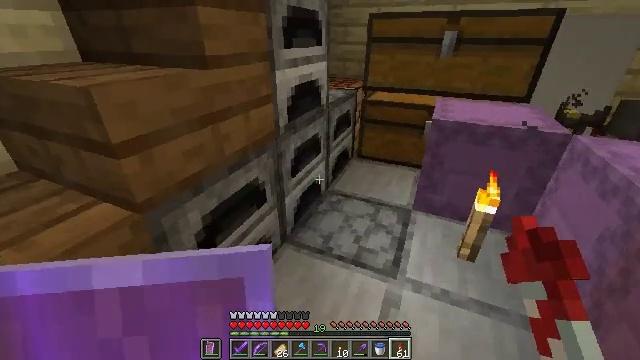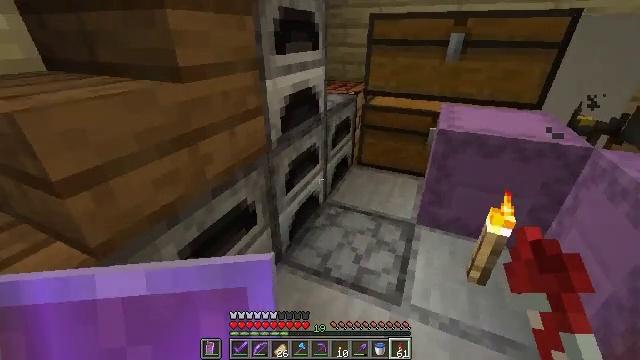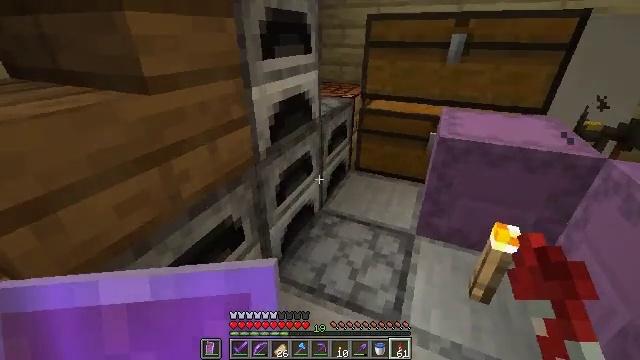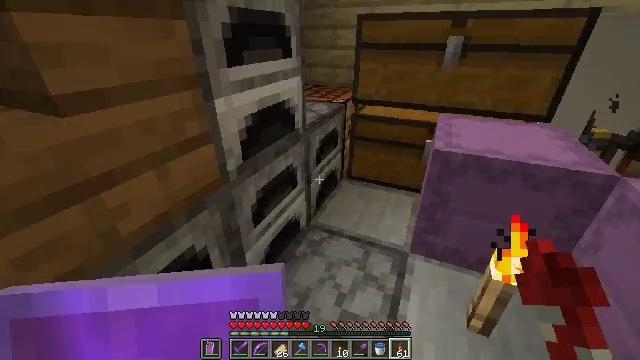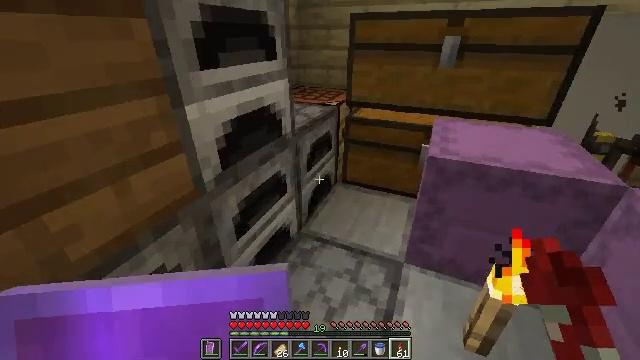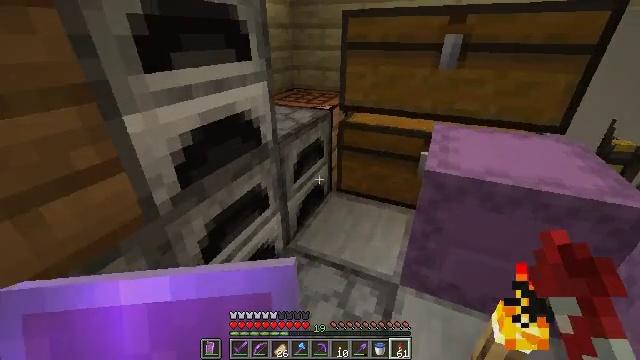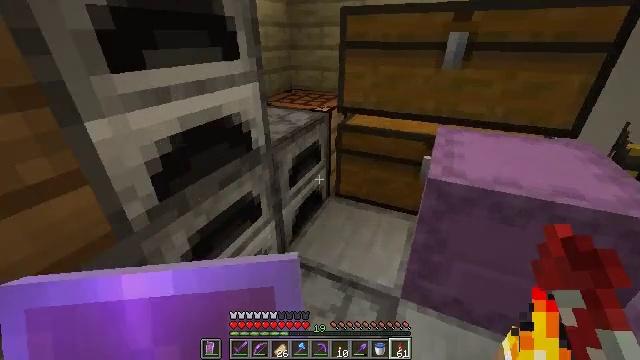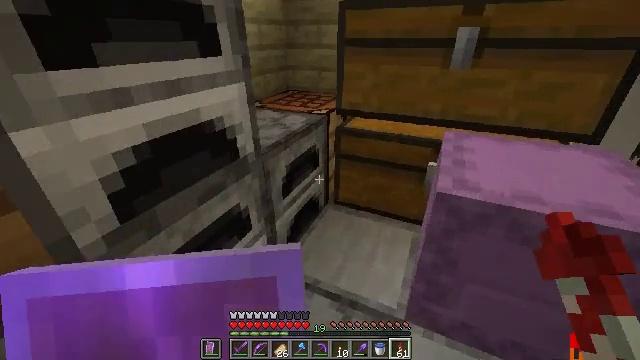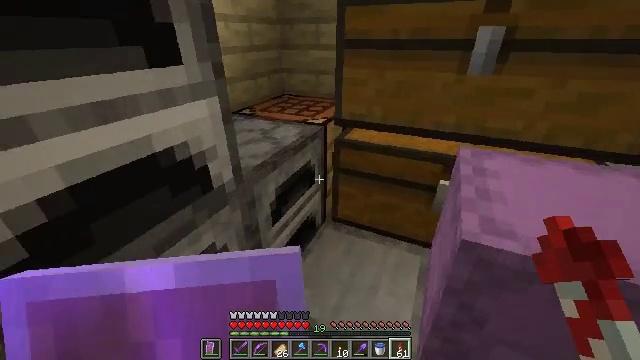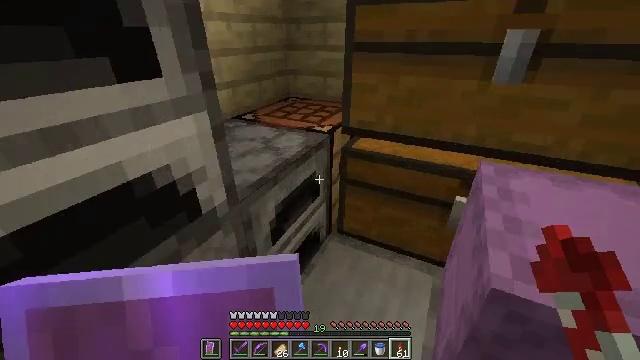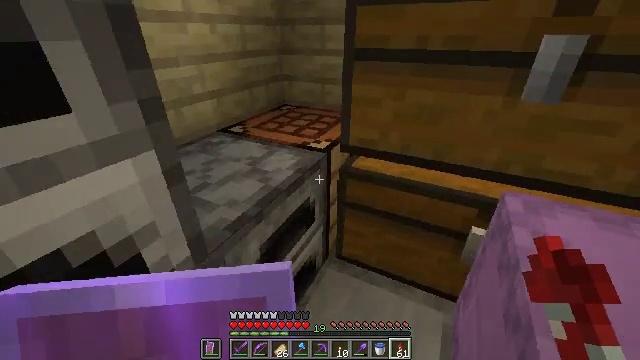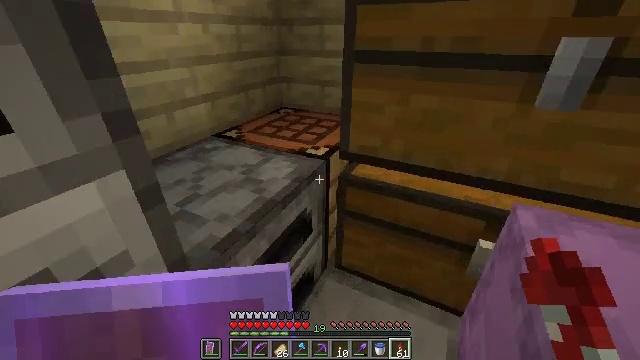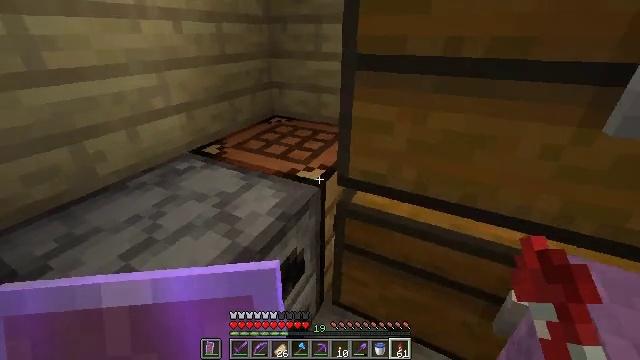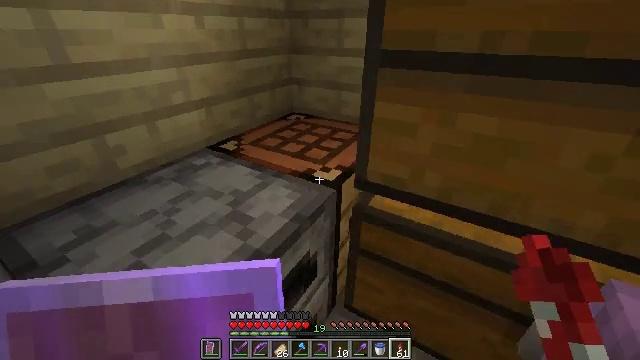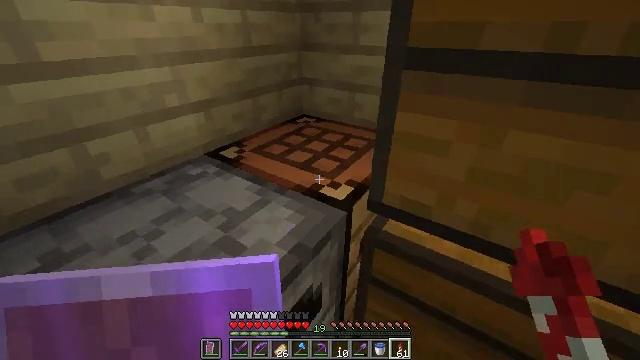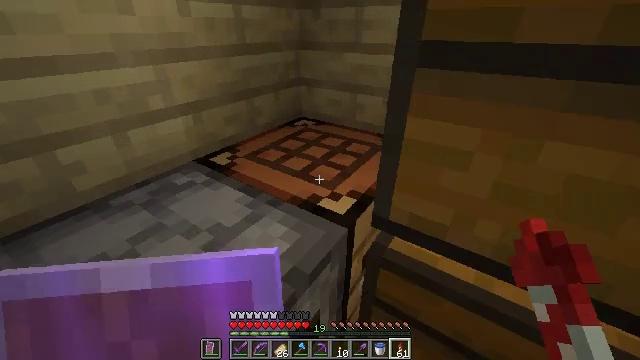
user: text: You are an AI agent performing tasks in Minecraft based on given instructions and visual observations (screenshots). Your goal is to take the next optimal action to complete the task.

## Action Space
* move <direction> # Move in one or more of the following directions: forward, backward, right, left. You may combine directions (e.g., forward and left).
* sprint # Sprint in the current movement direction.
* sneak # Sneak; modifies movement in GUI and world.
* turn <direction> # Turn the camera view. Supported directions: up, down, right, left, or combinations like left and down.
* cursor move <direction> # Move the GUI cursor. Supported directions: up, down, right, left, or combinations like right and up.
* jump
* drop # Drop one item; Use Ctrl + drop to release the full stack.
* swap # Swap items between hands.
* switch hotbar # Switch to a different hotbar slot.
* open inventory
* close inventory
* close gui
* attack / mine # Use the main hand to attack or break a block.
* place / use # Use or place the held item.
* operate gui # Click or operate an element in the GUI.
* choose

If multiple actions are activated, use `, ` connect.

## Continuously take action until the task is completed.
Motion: motion action
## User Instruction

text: Use paper and gunpowder to craft a firework rocket.
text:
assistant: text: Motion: move forward and move right
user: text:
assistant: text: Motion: move forward and move right
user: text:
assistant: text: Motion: move forward and move right
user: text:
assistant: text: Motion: move forward and move right
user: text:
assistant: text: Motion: move forward
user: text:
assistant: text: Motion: move forward
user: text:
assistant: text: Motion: move forward
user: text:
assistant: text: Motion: move forward
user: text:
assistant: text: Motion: move forward, turn left
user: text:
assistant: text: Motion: move forward
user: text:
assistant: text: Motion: move forward
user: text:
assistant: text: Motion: move forward
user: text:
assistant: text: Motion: move forward, turn left
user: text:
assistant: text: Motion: turn left
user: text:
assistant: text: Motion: no_op
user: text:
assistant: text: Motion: no_op
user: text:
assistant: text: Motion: no_op
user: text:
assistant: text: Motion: no_op
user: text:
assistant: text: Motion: use / place
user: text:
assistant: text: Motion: use / place
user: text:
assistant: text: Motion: use / place
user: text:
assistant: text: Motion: use / place
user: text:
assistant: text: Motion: no_op
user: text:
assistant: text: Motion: no_op
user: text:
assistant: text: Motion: no_op
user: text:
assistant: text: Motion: no_op
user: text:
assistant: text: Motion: no_op
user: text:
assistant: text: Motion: no_op
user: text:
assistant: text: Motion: no_op
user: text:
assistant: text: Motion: turn right and down